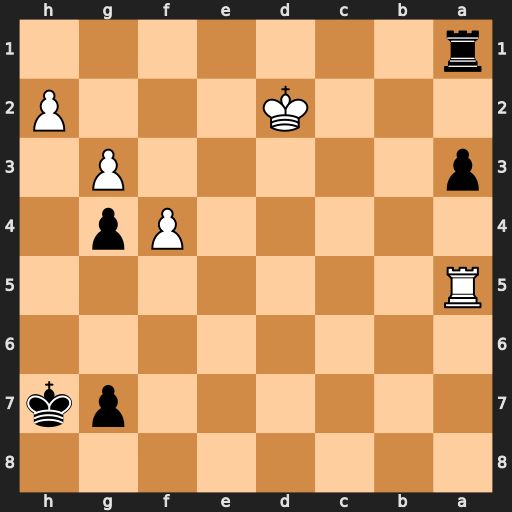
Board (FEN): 8/6pk/8/R7/5Pp1/p5P1/3K3P/r7
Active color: b
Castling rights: -
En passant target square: -
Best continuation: a2 Kc3 Rc1+